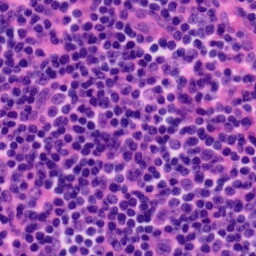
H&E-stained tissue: Tonsil